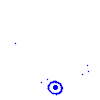
Particle: electron